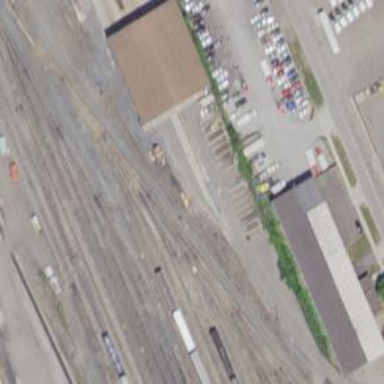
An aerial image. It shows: Railway yard.